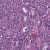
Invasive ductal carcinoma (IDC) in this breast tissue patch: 1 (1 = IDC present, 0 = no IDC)